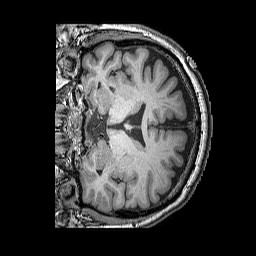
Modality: T1w
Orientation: coronal
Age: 49
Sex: male
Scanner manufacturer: siemens
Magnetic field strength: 3 T
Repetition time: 2.25 s
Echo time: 0.00415 s